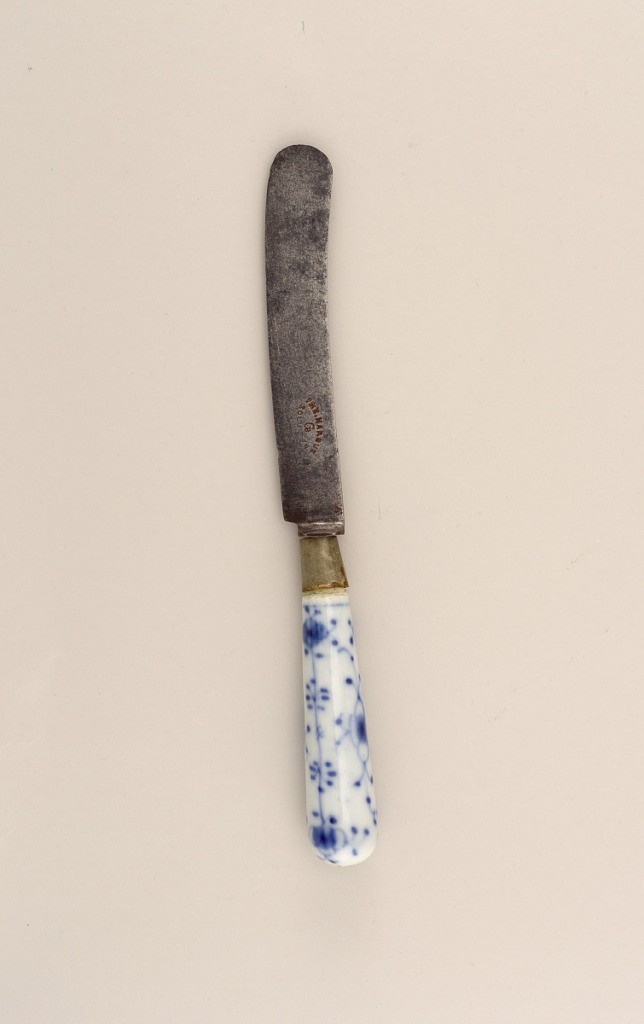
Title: Knife with Porcelain Handle (Paired with Fork)
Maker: Meissen Porcelain Manufactory, German, active from 1710 to the present
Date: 18th century
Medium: hard paste porcelain, vitreous enamel, steel
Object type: knife
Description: Part of a set, with fork (b). Knife (a): Slightly curved steel blade and tapering tubular blue and white porcelain handle, nickel socket.